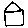
Label: house